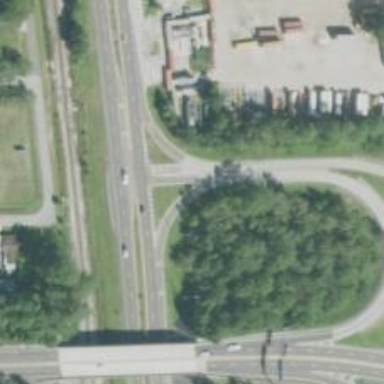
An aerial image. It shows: Primary link highway.